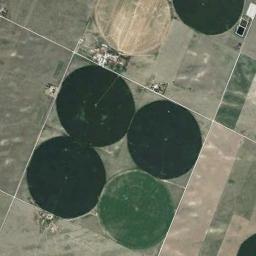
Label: circular_farmland